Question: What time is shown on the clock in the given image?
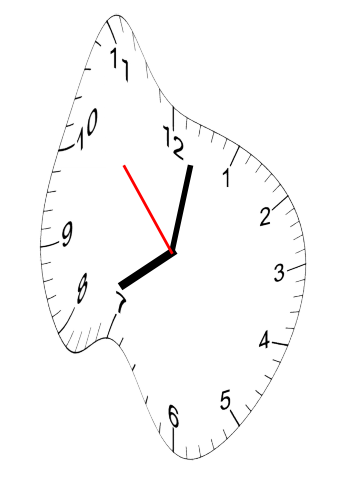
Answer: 08:01:53